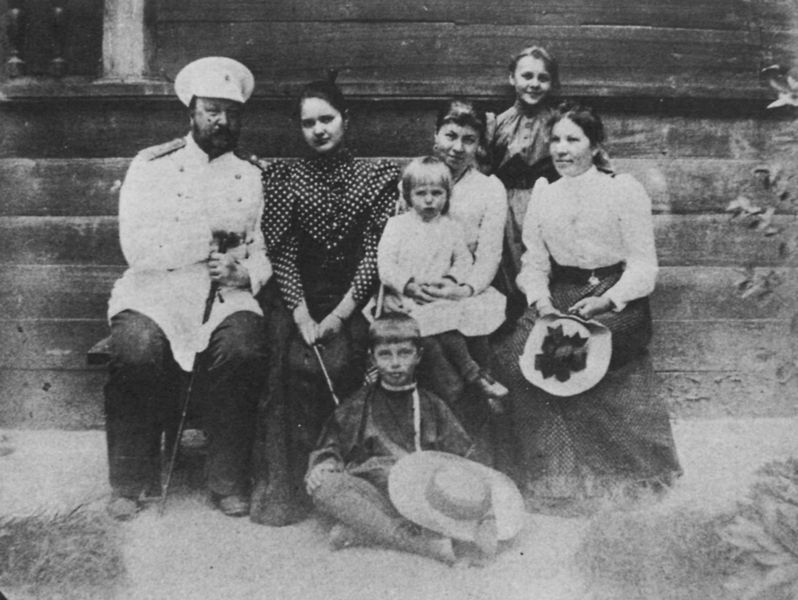
Titel: Landhaus in der Provinz Pensa
Künstler: Russischer Photograph
Schlagwörter: gruppe, mann, weiß, frauen, menschen, mädchen, sitzen, frau, grau, haar, hell, hintergrund, holz, hut, hüte, kleid, kleider, licht, männer, schwarz, gras, haus, bart, hose, mütze, wand, bluse, kragen, bildnis, portrait, porträt, erde, boden, land, eltern, familie, kind, kinder, stock, lächeln, fassade, schuhe, blusen, russland, bank, figuren, strohhut, bretter, junge, schoß, foto, punkte, froh, säbel, uniform, soldat, staub, spazierstock, landhaus, general, kopfschmuck, töchter, aufnahme, söhne, feierlich, datscha, kelider